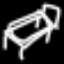
Label: bed